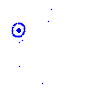
Particle: electron